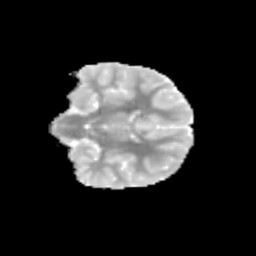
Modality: MD
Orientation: coronal
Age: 10
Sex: female
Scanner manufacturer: siemens
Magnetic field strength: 3 T
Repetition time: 3.8 s
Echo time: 0.07 s